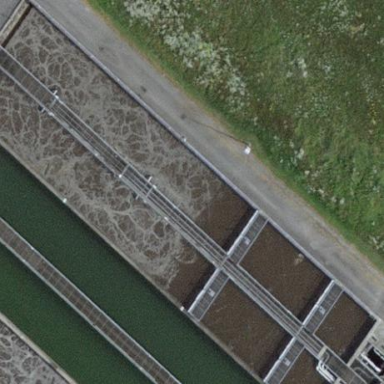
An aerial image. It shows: Body of wastewater.